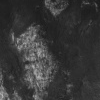
Atmospheric dust classification: not_dusty